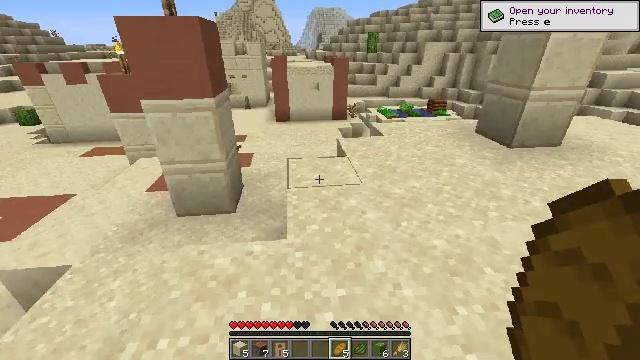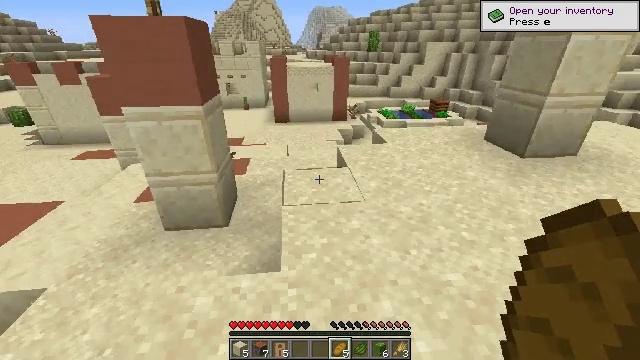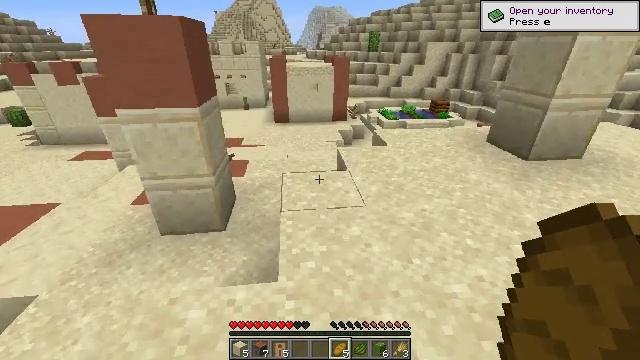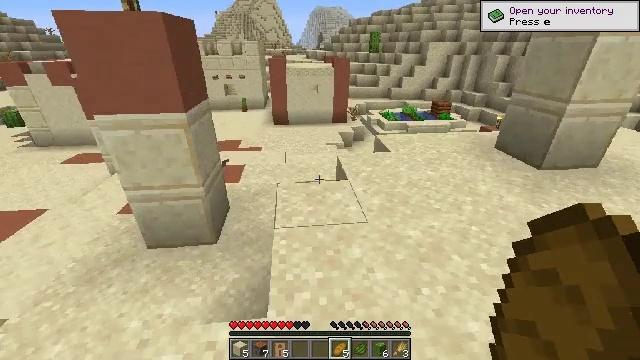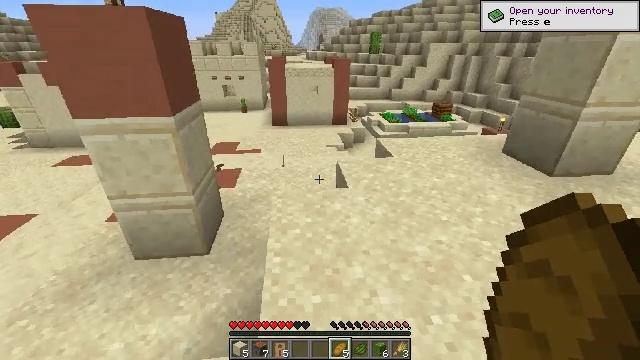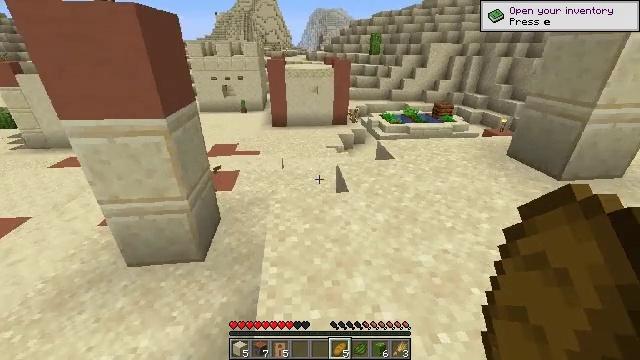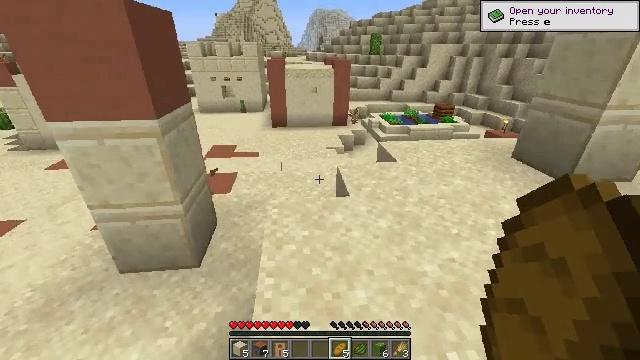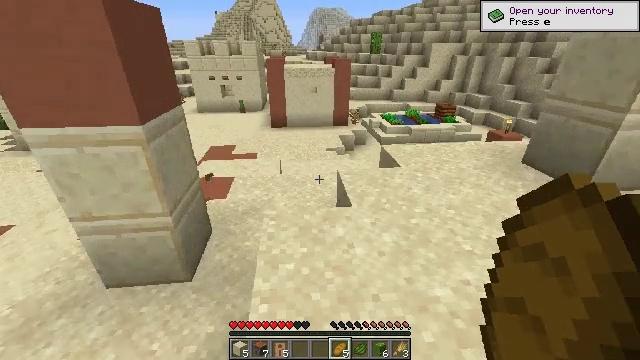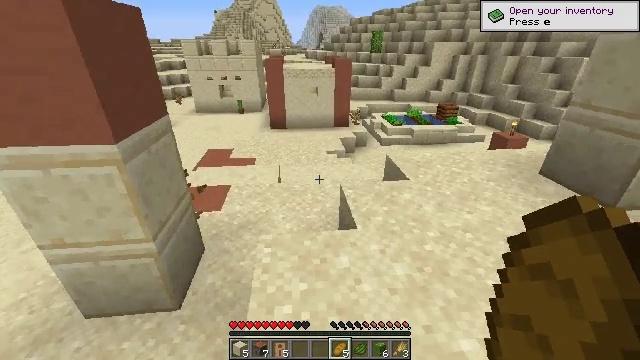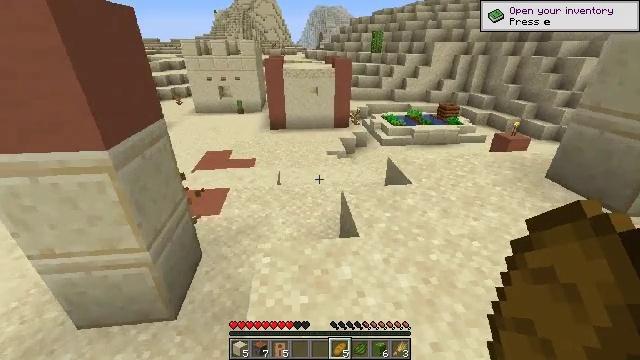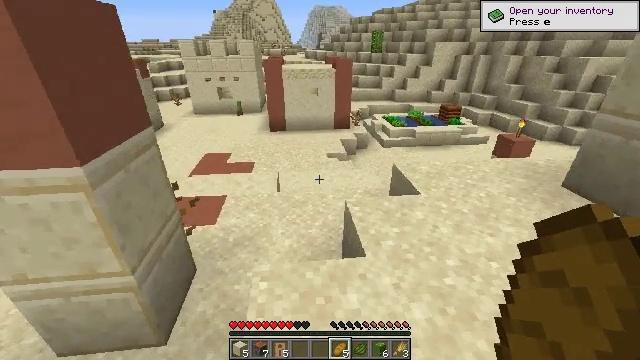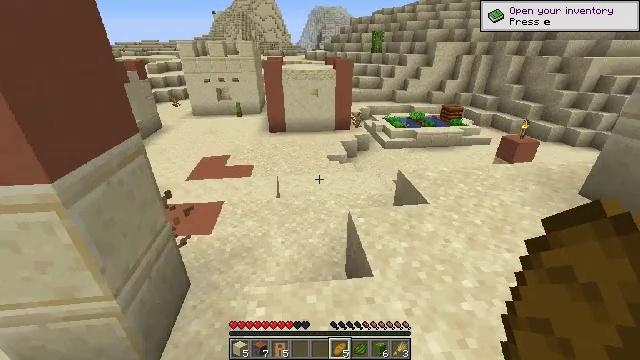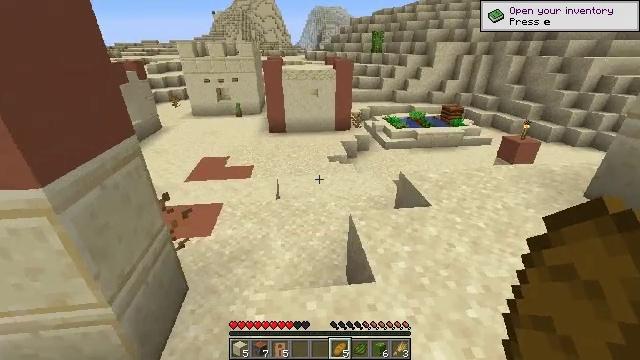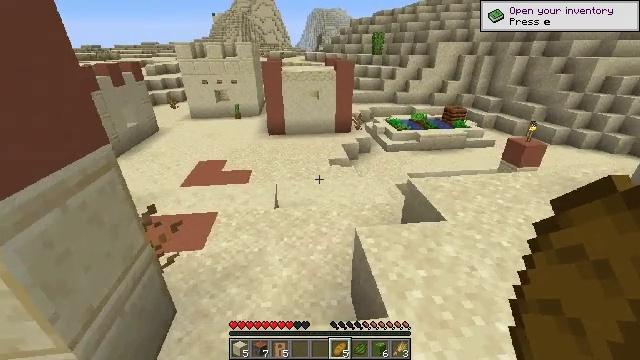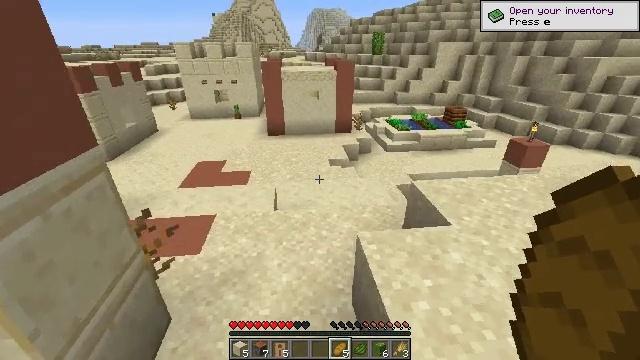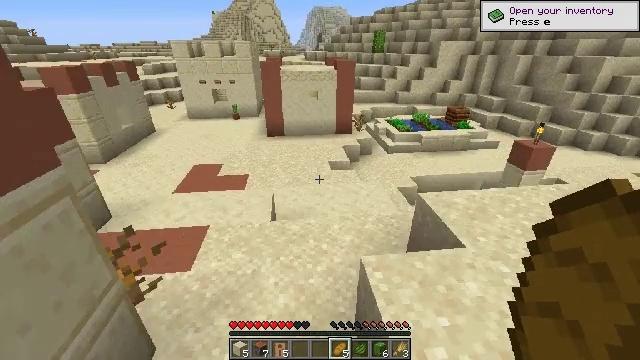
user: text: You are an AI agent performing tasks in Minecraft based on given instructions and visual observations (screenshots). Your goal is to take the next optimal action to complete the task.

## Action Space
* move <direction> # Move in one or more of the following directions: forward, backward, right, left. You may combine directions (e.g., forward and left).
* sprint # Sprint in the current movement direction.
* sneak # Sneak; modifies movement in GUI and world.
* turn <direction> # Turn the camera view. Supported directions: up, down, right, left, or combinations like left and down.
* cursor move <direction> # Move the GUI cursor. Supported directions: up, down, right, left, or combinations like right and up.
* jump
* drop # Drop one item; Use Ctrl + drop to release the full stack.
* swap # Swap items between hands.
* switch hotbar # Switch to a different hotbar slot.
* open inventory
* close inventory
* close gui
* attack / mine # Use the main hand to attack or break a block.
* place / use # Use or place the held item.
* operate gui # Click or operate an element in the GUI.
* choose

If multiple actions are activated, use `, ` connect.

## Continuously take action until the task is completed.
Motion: motion action
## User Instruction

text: Retrieve the lime bed from its current location.
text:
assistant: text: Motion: move forward
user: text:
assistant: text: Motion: move forward
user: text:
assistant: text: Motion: move forward
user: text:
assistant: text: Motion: move forward
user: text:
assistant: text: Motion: move forward
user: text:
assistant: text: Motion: move forward
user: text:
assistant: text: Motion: move forward
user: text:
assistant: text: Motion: move forward
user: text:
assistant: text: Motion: move forward
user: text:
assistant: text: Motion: move forward
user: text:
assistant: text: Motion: move forward
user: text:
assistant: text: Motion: move forward
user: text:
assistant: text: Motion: move forward
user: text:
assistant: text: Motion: move forward
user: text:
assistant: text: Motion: move forward
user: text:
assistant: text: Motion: move forward
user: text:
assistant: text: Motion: move forward
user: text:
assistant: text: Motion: move forward
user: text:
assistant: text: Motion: move forward and move left, turn left
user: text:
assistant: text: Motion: move forward and move left
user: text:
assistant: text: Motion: move forward and move left, turn left
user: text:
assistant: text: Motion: move forward and move left, turn left
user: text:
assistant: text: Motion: move forward and move left, turn left
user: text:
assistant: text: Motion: move forward and move left, turn left
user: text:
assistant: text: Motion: move forward and move left, turn left
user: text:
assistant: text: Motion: move forward and move left, turn left
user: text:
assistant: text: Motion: move forward and move left, turn left
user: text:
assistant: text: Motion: move forward and move left, turn left
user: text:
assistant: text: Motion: move forward and move left, turn left
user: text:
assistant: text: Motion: move forward and move left